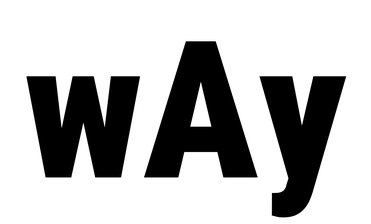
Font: Roboto_Condensed_Black